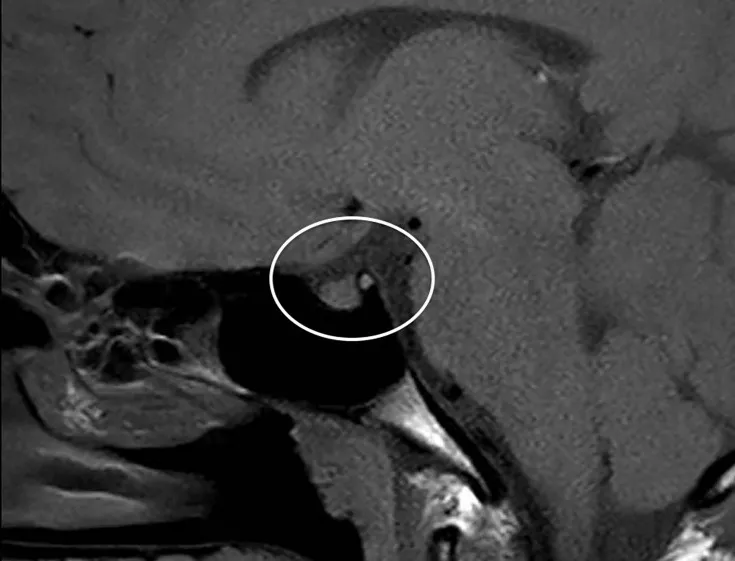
Brain MRI after 2 months: stable thickened pituitary stalk and undetectable posterior pituitary (circle).
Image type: radiology (mri)